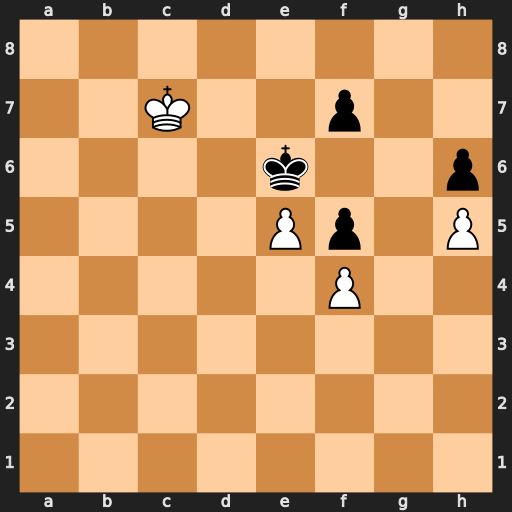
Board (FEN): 8/2K2p2/4k2p/4Pp1P/5P2/8/8/8
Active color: w
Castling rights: -
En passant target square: -
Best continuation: Kd8 f6 exf6